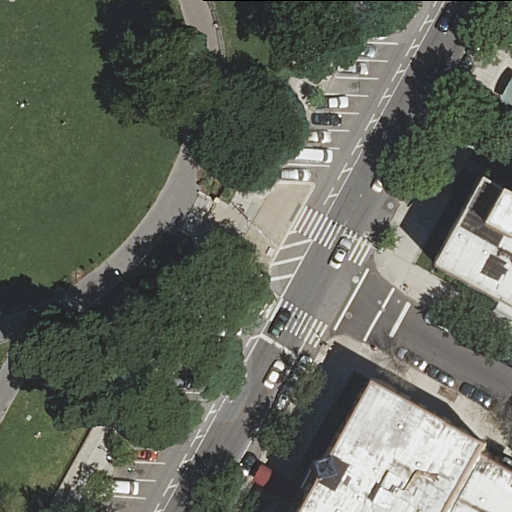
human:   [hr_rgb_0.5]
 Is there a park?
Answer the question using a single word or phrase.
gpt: yes

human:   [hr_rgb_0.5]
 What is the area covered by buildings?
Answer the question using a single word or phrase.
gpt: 2122m2

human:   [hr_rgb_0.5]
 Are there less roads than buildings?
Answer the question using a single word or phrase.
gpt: no

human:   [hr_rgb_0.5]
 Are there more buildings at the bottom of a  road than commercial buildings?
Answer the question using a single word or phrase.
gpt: yes

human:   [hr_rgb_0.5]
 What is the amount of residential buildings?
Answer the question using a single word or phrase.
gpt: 2

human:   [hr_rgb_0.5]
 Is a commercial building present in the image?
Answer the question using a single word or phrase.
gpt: no

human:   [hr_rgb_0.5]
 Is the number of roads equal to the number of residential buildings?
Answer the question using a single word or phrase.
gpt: no

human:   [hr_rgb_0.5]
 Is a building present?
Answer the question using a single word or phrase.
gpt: yes

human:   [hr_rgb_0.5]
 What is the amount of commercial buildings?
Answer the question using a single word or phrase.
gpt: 0

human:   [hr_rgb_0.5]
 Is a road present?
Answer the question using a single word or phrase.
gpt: yes

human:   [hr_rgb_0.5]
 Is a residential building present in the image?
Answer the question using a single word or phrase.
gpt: yes

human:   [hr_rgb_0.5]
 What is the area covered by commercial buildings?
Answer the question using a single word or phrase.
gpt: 0m2

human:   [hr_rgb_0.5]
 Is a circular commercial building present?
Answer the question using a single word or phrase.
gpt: no

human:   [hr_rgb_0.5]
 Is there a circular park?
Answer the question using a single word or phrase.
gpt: no

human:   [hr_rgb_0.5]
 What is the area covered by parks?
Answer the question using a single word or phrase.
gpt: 90m2

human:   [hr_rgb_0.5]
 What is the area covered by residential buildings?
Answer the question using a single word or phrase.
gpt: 2122m2

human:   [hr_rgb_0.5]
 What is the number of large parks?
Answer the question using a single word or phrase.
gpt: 0

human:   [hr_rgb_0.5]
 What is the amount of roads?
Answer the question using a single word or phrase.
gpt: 5

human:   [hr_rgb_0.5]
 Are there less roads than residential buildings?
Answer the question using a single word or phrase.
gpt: no

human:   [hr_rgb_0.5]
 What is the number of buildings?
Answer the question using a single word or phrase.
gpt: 2

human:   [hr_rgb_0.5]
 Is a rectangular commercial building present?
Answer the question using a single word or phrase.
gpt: no

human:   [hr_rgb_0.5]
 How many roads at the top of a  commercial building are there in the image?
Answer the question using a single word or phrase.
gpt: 0

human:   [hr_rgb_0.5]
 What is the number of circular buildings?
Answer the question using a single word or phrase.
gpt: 0

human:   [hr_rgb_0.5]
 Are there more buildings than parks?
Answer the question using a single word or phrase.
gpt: yes

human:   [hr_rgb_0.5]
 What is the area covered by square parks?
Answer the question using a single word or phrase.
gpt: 0m2

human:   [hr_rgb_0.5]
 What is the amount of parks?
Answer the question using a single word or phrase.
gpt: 1

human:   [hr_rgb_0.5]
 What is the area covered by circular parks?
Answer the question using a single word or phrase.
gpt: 0m2

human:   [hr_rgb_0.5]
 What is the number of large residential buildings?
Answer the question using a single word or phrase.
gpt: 1

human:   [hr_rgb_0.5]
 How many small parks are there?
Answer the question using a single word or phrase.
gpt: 1

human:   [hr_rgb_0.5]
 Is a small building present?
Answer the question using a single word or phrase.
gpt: yes

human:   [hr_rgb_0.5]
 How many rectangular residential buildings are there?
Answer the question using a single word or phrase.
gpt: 1

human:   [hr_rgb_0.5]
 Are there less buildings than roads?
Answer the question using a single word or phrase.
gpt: yes

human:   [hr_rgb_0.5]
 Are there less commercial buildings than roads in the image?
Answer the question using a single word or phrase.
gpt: yes

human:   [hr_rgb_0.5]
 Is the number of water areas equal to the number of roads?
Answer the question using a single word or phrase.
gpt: no

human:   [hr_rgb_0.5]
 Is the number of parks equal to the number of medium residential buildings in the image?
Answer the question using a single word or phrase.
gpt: no

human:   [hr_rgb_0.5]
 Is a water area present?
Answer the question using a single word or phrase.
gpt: no

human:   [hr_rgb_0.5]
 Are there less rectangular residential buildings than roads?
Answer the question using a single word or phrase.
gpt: yes

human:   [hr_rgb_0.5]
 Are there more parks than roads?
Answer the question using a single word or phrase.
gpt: no

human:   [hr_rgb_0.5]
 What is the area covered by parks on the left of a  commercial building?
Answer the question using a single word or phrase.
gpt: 0m2

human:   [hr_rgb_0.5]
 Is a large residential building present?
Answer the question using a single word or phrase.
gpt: yes

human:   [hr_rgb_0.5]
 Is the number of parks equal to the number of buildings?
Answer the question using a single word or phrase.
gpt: no

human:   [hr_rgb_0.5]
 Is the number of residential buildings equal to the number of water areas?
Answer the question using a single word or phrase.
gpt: no

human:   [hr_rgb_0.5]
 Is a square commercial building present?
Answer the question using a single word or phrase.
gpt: no

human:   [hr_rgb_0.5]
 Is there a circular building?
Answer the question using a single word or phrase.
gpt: no

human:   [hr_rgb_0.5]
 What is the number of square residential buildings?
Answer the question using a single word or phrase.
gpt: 0

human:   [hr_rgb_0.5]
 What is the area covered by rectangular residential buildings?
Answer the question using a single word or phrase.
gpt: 7m2

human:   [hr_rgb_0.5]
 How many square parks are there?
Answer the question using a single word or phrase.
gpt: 0

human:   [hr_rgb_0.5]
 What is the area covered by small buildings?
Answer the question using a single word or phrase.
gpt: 7m2

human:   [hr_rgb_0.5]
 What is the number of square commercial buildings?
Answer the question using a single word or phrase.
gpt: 0

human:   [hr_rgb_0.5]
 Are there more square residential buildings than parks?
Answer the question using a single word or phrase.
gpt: no

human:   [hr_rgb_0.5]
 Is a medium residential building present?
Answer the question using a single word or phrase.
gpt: no

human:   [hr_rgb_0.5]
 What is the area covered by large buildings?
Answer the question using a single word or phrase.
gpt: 2114m2

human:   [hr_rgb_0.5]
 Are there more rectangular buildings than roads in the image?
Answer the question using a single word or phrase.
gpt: no

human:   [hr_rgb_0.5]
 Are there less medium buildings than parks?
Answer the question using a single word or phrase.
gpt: yes

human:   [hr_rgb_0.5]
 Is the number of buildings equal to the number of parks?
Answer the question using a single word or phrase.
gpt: no

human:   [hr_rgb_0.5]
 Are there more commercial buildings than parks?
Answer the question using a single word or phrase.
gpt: no

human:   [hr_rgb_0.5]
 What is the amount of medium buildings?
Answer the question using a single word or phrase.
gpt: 0

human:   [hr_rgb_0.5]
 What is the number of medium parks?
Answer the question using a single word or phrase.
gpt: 0

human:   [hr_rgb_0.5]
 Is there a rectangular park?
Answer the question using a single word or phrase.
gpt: yes

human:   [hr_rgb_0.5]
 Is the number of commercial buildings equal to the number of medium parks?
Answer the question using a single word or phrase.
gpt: yes

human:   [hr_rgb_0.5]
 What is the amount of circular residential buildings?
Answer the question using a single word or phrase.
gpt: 0

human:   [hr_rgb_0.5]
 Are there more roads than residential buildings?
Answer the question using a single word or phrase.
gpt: yes

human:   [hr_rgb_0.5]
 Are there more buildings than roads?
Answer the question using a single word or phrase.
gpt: no

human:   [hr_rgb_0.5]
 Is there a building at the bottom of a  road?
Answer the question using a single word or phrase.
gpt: yes